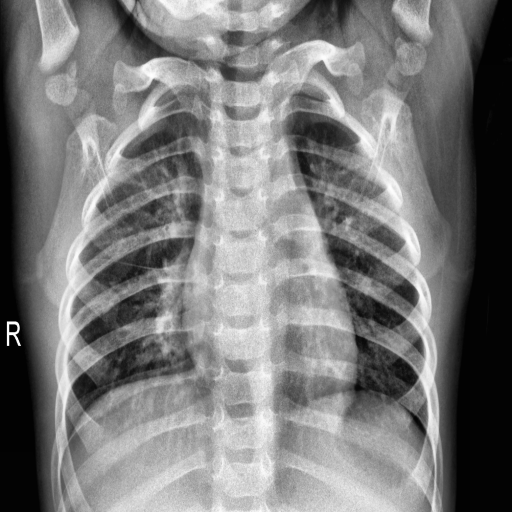
Finding: NORMAL